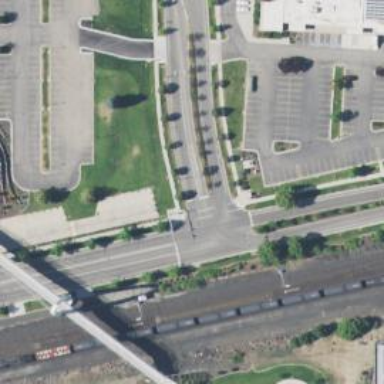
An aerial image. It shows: Footway with crossing lines.